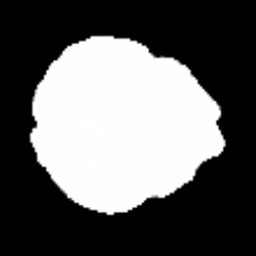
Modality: FA
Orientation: axial
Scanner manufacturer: siemens
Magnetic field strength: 3 T
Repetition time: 3.6 s
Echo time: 0.092 s